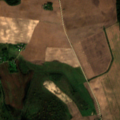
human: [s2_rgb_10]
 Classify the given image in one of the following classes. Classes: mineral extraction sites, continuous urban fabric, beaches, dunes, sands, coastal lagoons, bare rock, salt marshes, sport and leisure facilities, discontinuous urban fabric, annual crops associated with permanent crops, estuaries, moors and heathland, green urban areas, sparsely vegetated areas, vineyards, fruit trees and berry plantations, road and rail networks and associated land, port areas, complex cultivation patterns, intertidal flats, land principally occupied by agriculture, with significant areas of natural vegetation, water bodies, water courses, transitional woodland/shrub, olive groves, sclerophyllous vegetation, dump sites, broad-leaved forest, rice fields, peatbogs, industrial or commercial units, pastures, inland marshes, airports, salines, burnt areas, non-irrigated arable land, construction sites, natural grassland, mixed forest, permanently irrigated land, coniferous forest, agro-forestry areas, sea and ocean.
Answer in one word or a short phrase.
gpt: non-irrigated arable land, pastures, complex cultivation patterns, land principally occupied by agriculture, with significant areas of natural vegetation, broad-leaved forest